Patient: sex M, age 68
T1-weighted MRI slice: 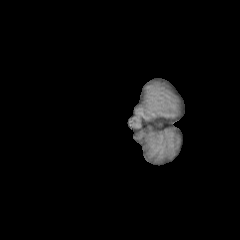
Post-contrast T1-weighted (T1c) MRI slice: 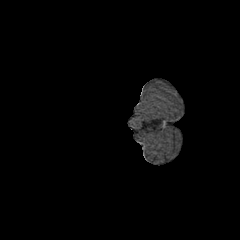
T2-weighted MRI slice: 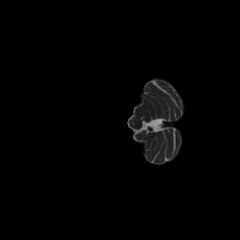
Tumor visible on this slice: no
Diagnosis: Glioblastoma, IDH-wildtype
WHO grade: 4